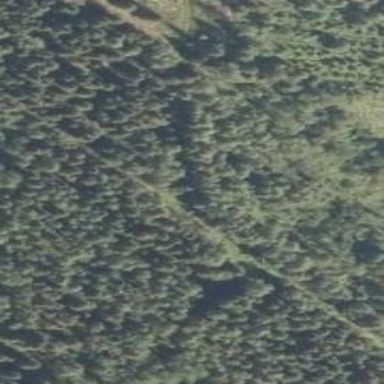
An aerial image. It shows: Track road with grade4 tracktype.